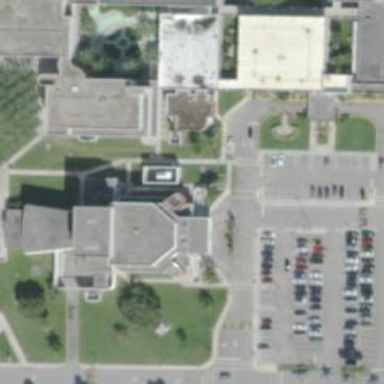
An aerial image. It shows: College building.